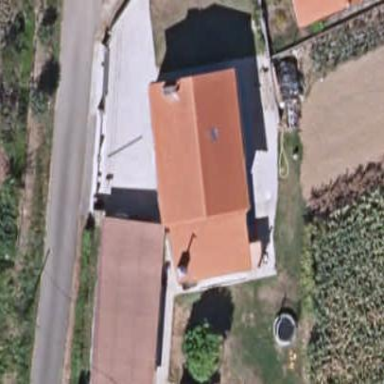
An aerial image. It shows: Simple house.